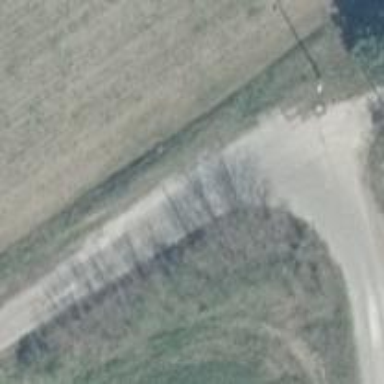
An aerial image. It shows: Unclassified road with concrete lanes.